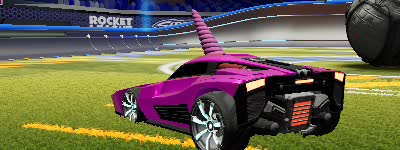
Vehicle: breakout